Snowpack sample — Buffalo Mountain, Silverthorne, Colorado, USA (2/22/26, 2:02 PM MST)
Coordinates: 39.622, -106.113
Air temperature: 33 °F
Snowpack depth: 63 cm
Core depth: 50 cm
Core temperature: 26.6 °F
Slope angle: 11°, slope face: 116°
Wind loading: low
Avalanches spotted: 0
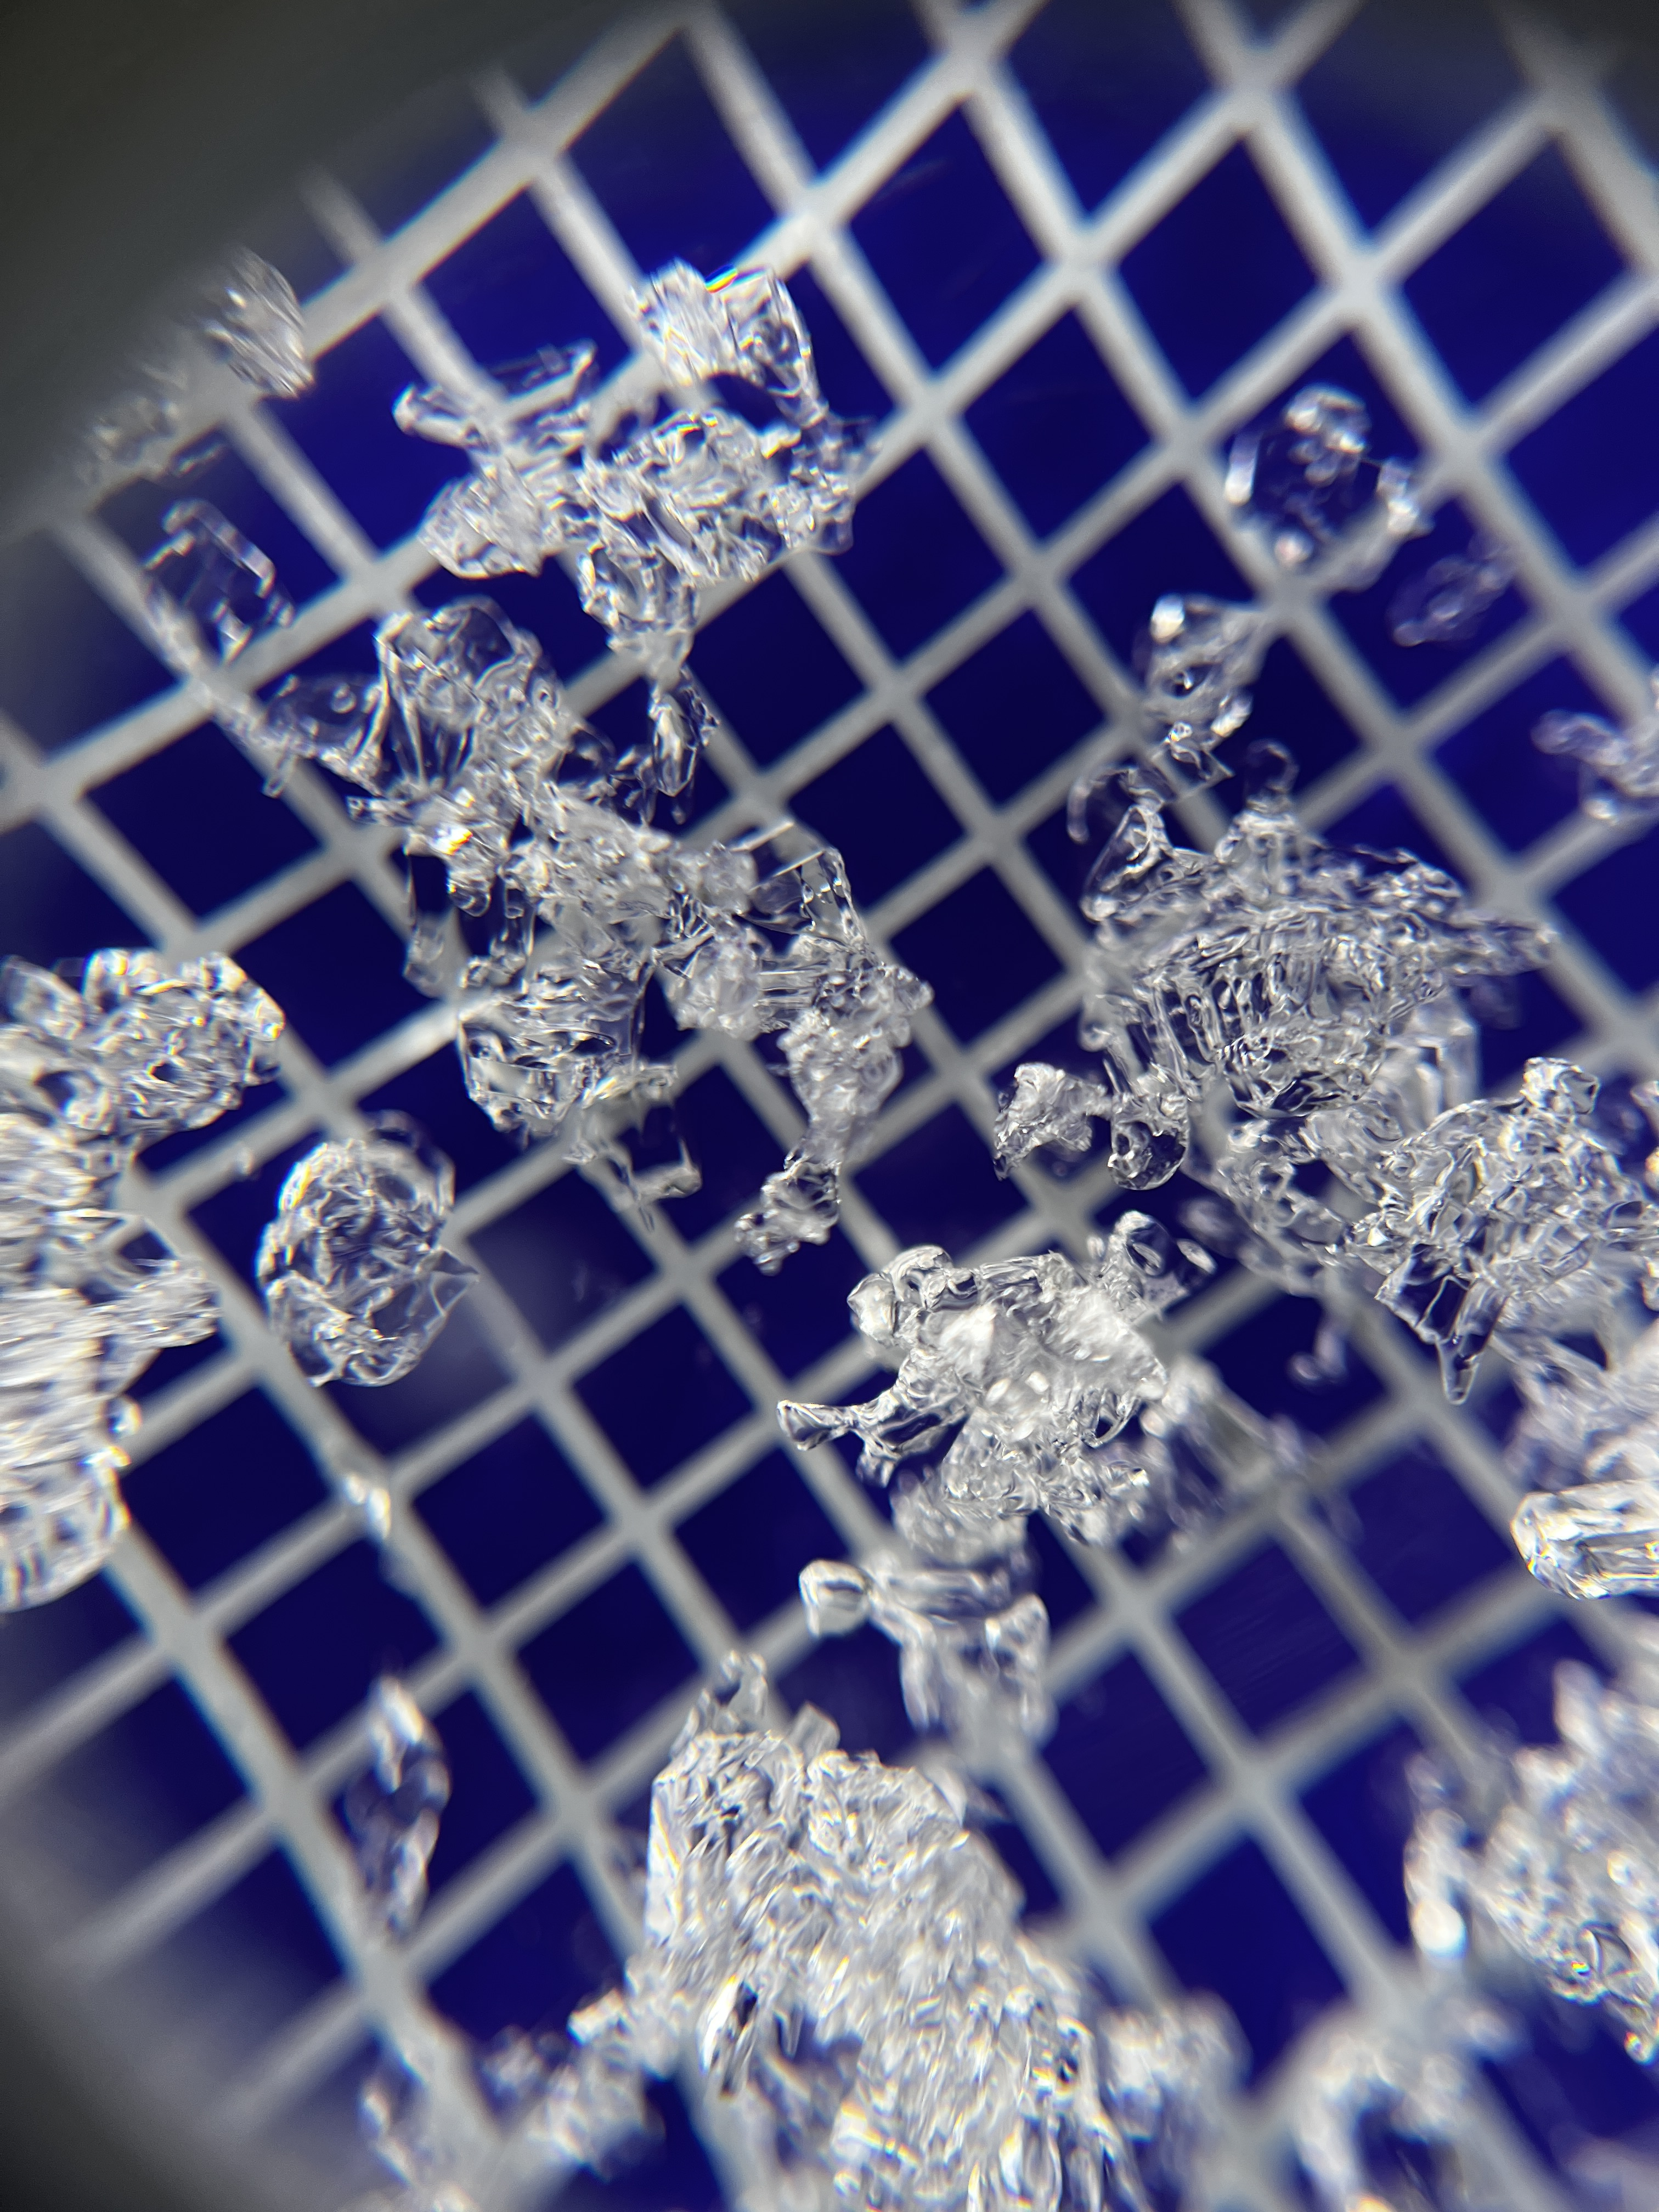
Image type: magnified_profile
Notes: In a firebreak similar to site 1, minimal wind loading with no spotted avalanches (not many faces in view though)